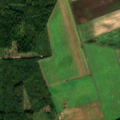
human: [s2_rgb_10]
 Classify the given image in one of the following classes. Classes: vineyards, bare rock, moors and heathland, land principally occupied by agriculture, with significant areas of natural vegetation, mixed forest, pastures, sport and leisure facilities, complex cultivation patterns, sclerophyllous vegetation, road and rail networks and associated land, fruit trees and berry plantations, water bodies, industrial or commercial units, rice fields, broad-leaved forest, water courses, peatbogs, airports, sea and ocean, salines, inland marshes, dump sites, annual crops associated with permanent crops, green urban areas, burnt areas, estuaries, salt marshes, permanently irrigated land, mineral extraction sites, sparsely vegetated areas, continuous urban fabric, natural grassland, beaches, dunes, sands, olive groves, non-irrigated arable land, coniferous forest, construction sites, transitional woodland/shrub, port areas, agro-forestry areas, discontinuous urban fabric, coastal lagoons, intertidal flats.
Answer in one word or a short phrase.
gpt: non-irrigated arable land, broad-leaved forest, mixed forest, transitional woodland/shrub